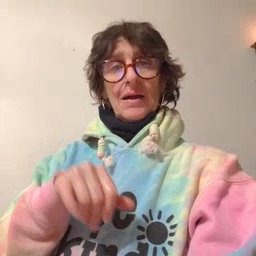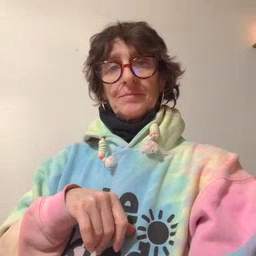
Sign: that